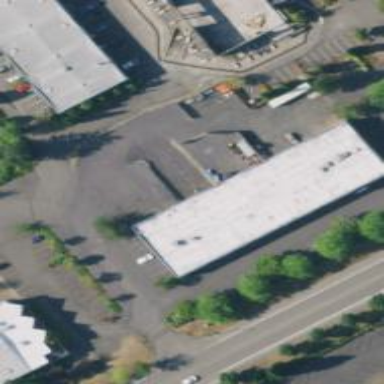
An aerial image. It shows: Commercial building.